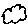
Label: cloud